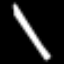
Label: line